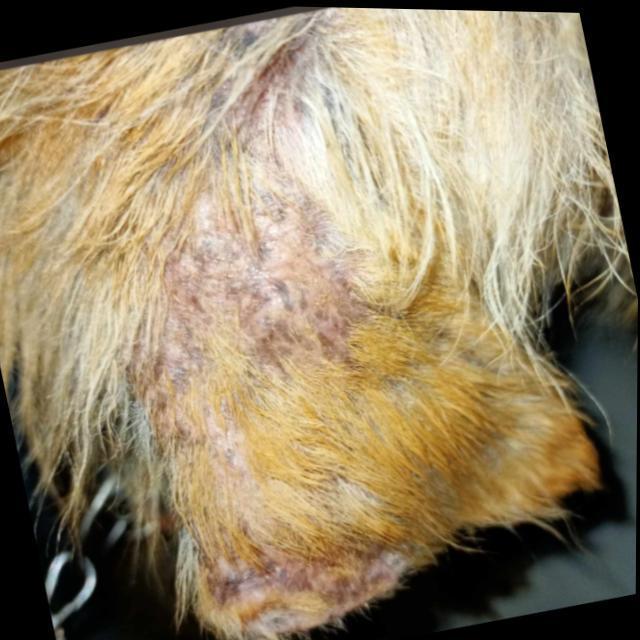
Canine demodicosis (Demodex mange) — caused by Demodex canis mites. Presents with alopecia, follicular papules, pustules, and comedones. Often localized on face and forelimbs.